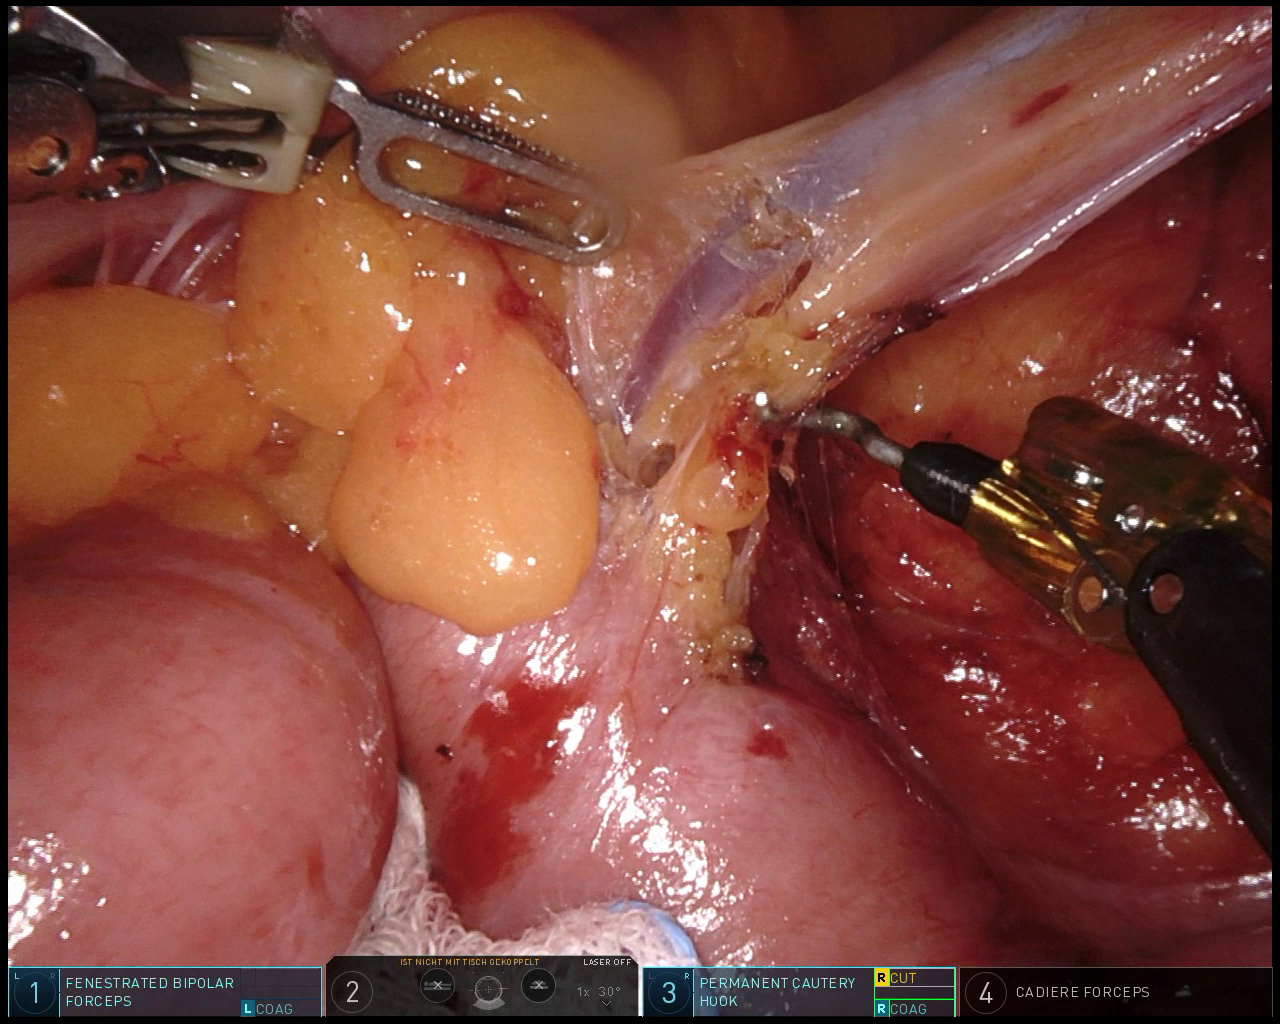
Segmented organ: small_intestine
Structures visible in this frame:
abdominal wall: no
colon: yes
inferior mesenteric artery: no
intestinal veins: yes
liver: no
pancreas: no
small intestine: yes
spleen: no
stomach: no
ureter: no
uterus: no
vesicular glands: no